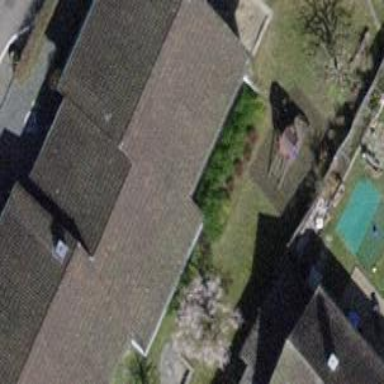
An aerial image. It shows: Kindergarten building.